Field crop: maize
Growth stage: 2
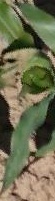
Species: maize